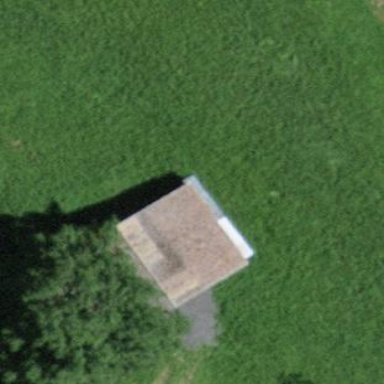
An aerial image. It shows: Rural barn.